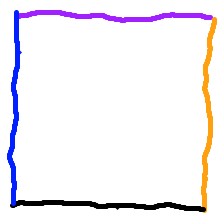
Shape: square